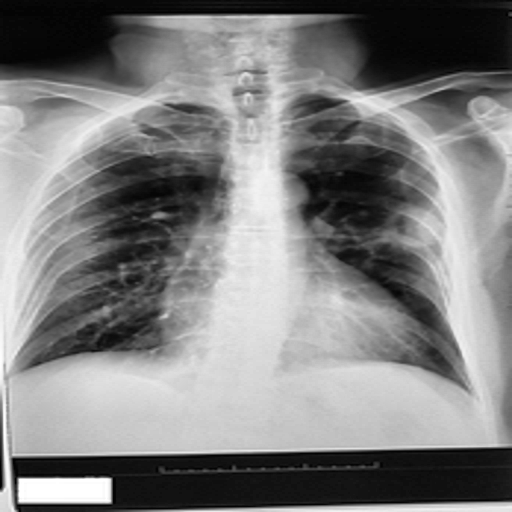
Finding: TUBERCULOSIS